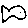
Label: fish